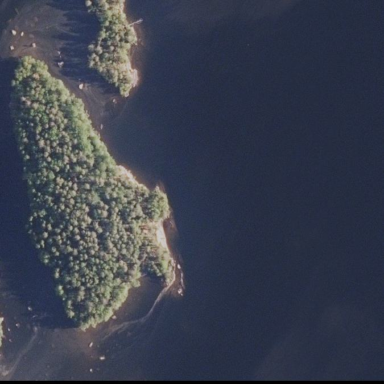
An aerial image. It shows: Island covered with woodland.